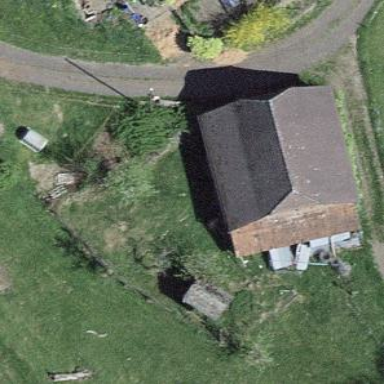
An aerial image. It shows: Rural barn.